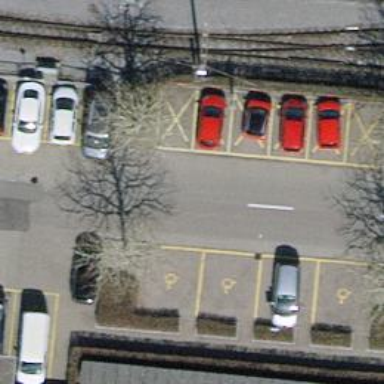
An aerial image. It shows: Car-sharing service available at this location.